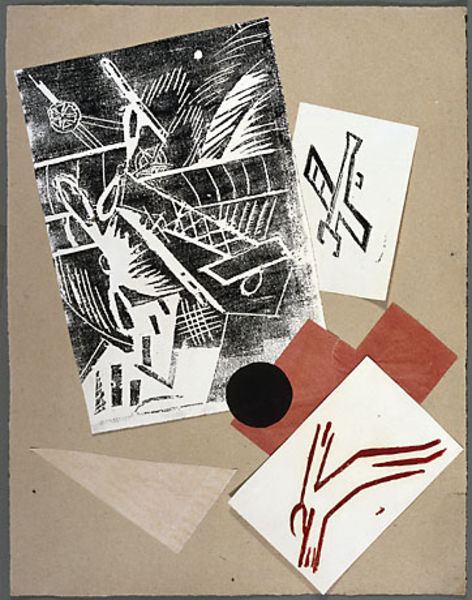
Titel: War: Aeroplanes Over the City, War: Aeroplanes Over the City
Künstler: Ol’ga; Kruchenykh, Aleksandr Rozanova
Standort: Amherst (Massachusetts, USA)
Institution: Mead Art Museum, Amherst College
Schlagwörter: beige, red, white, black, expressionism, modern, print, brown, woodcut, man, sky, tree, house, german, paper, bird, etching, expressionist, line, monochrome, sketch, birds, flying, papers, abstract, leaves, design, ink, square, dot, back, engraving, pencil, squares, circle, lines, shapes, figure, planes, ochre, space, hanger, branch, collage, shape, triangle, machine, plane, cards, etch, card, cut out, neo, scratch, technique, propeller, aeroplane, figure', machinery, glue